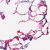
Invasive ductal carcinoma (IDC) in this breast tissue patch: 0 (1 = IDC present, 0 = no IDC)